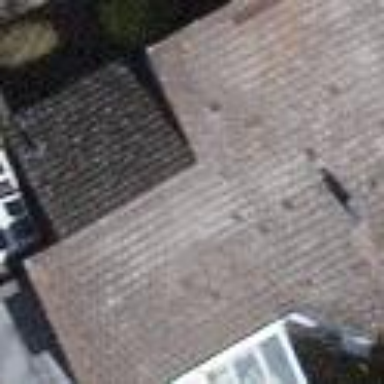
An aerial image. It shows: Simple house.